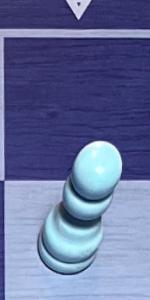
Label: Pawn_White